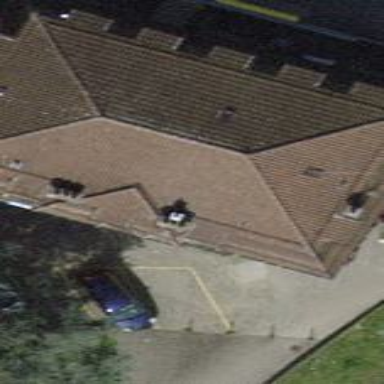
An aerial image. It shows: Hipped roof apartments building with roof tiles.